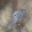
Label: 9